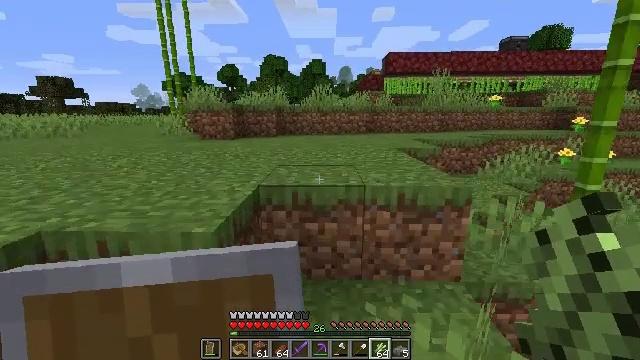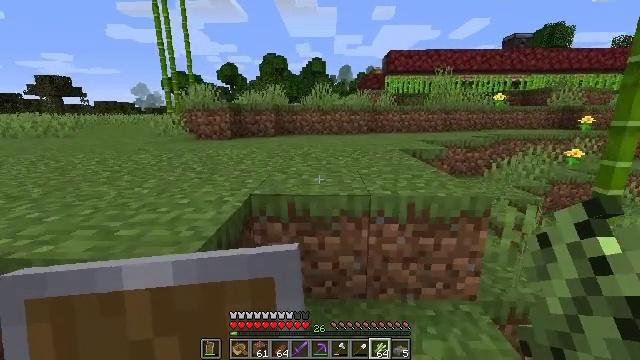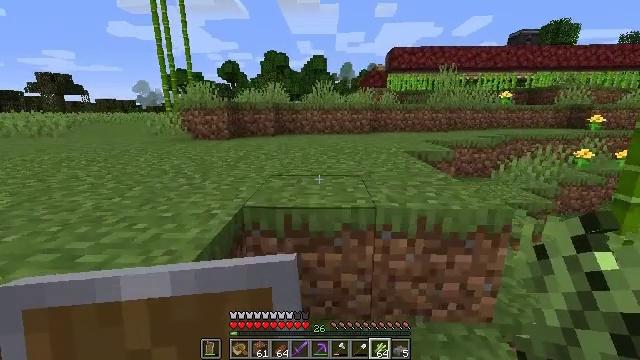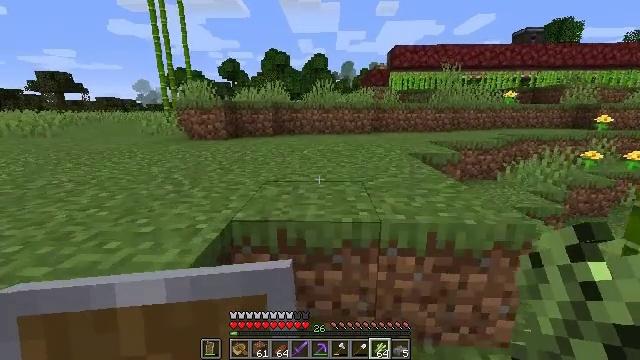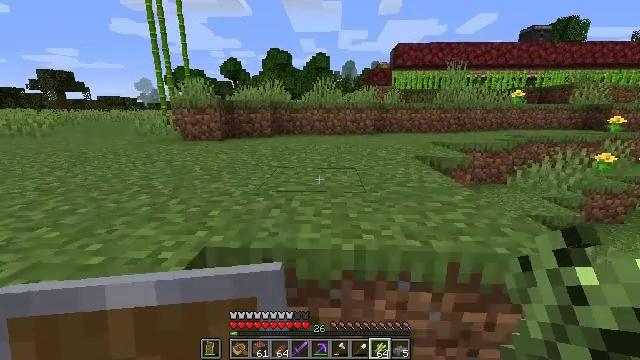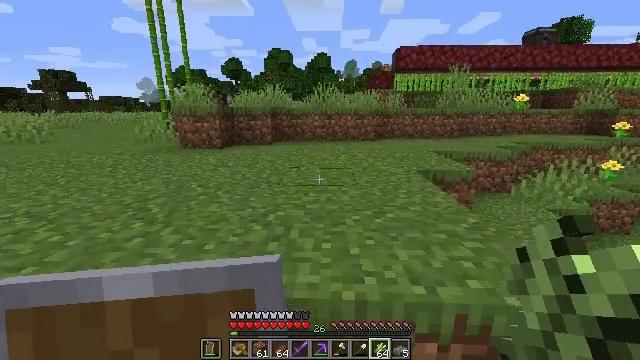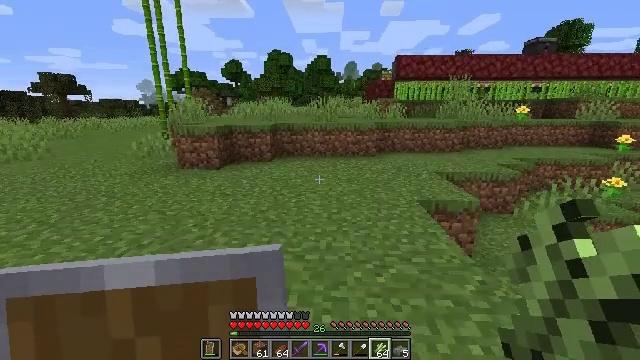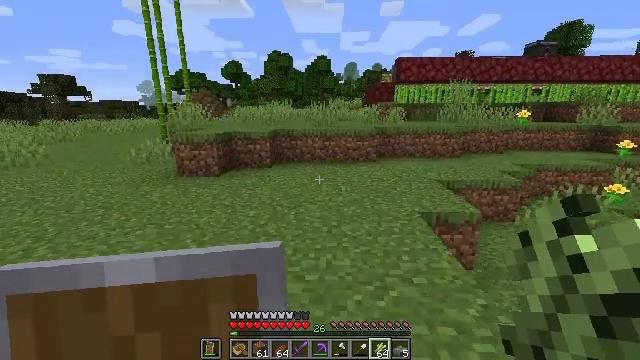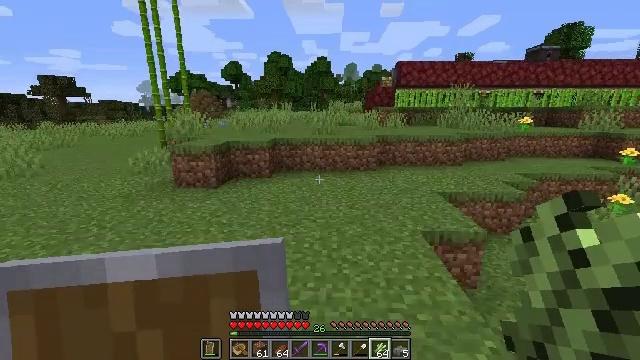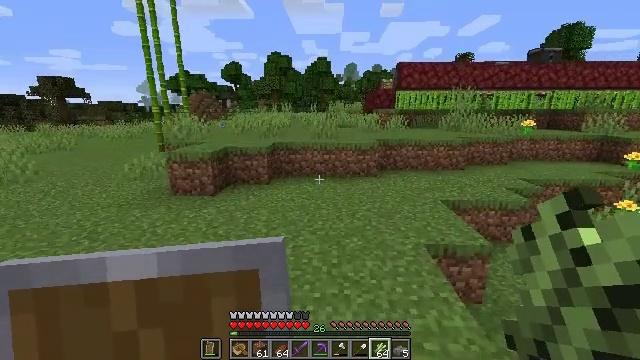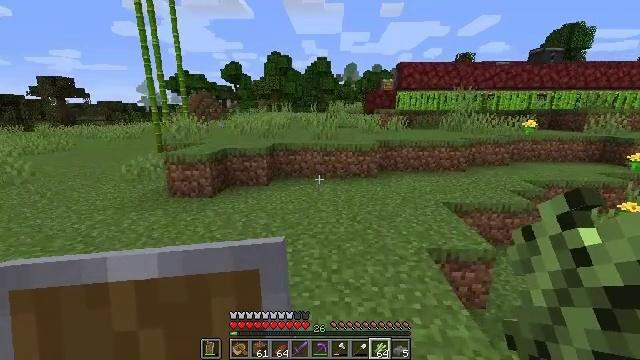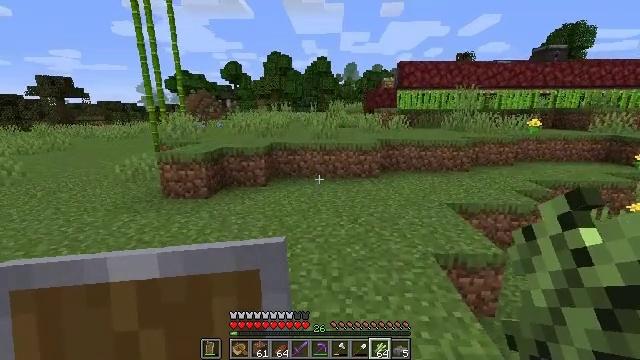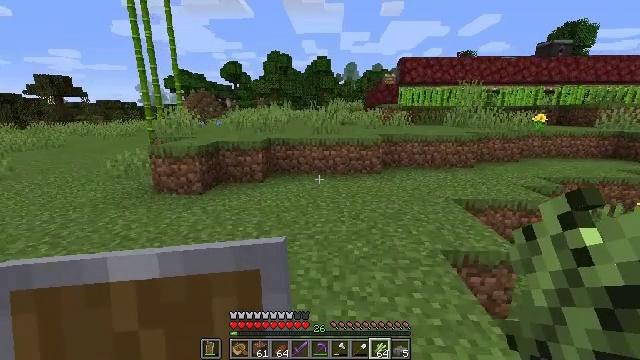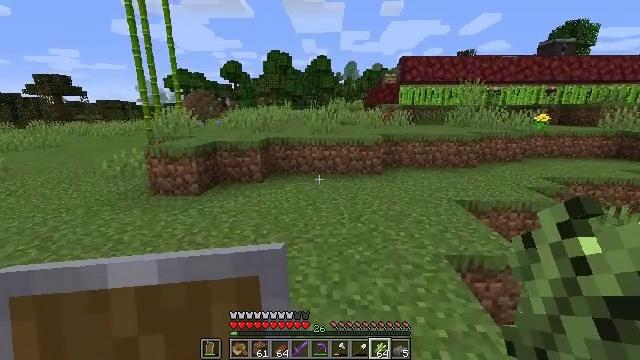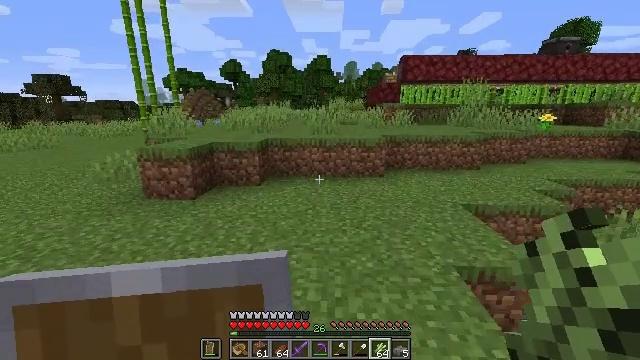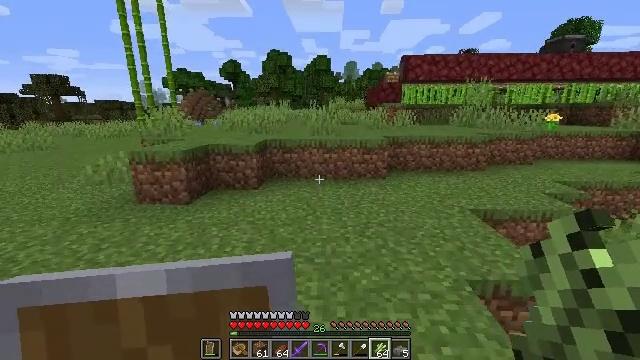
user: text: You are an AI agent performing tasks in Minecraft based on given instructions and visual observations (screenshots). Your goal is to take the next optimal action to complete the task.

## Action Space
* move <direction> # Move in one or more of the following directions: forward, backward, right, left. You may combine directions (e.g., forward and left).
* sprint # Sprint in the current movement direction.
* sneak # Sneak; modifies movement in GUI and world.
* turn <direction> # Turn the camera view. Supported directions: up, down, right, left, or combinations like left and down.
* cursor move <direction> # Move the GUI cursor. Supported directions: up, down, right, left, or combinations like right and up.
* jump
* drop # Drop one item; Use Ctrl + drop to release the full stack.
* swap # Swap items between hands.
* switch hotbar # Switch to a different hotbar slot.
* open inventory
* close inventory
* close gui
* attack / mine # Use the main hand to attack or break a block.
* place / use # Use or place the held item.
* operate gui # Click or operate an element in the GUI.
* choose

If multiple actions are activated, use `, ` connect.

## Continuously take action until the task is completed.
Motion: motion action
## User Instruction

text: Drop a bamboo.
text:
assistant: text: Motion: move forward
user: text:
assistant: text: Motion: move forward
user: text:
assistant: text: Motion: move forward
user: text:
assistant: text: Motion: move forward
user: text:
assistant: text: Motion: move forward, jump
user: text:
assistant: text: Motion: move forward, jump
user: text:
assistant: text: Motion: move forward, jump
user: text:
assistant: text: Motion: move forward, jump
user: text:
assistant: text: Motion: move forward
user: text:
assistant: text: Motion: move forward
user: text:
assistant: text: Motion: move forward
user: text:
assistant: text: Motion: move forward
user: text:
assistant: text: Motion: move forward
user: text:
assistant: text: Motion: move forward
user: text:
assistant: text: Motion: move forward
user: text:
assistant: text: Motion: move forward
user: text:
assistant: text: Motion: move forward
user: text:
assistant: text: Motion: move forward
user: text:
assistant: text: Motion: move forward
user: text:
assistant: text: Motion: move forward
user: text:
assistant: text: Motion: move forward
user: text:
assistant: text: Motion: move forward
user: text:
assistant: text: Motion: move forward
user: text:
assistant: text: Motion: move forward
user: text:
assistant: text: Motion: move forward
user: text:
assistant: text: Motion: move forward
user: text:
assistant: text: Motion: move forward
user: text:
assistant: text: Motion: move forward
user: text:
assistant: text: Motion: move forward
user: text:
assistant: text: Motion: move forward